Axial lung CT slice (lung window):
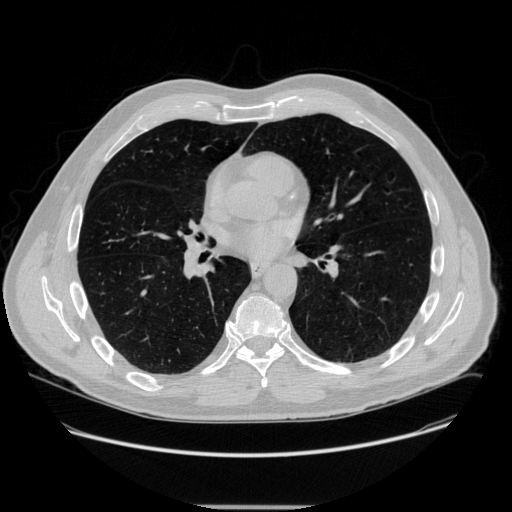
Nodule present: no